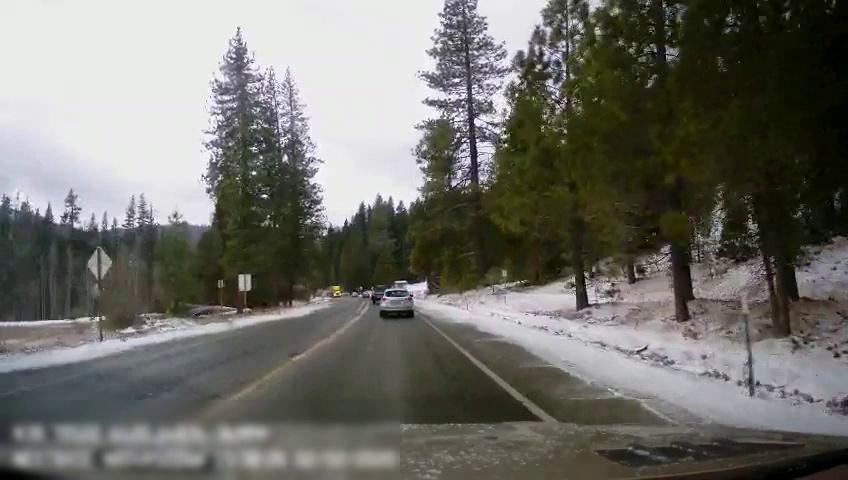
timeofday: Day
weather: Snowy
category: Drivable Space
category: Vehicles | Truck
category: Vehicles | SUV
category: Vehicles | Truck
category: Lanes | Current Lane
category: Lanes | Opposite Lane
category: Lanes | Current Lane
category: Lanes | Opposite Lane